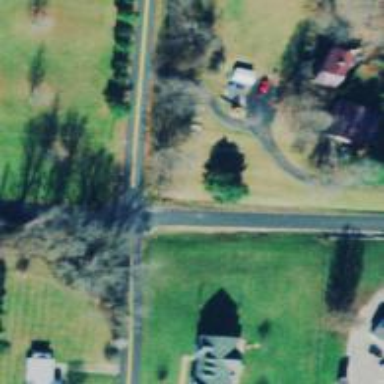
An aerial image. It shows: Road with stop sign.